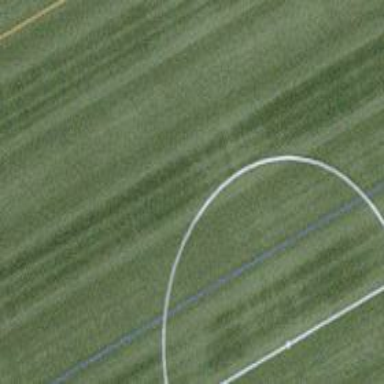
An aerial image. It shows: Soccer field with running track around it.